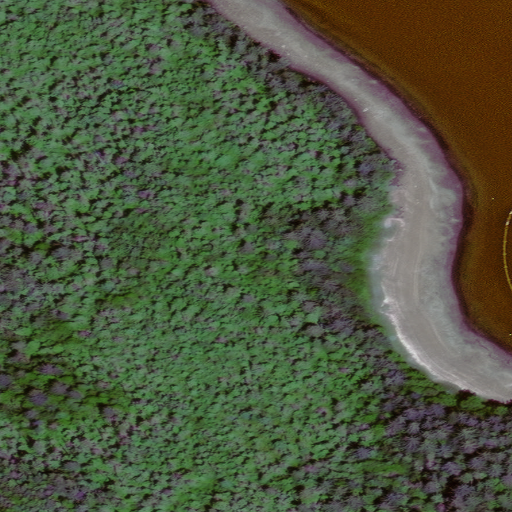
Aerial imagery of island in Alaska named Mab Island containing only unknown